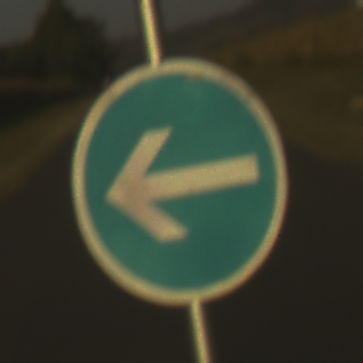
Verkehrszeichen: VorgeschriebeneFahrtrichtungHierLinks
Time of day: SunriseSunset
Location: Outdoor (RoadRail)
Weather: Clear
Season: NotSpecified
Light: Natural